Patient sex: M
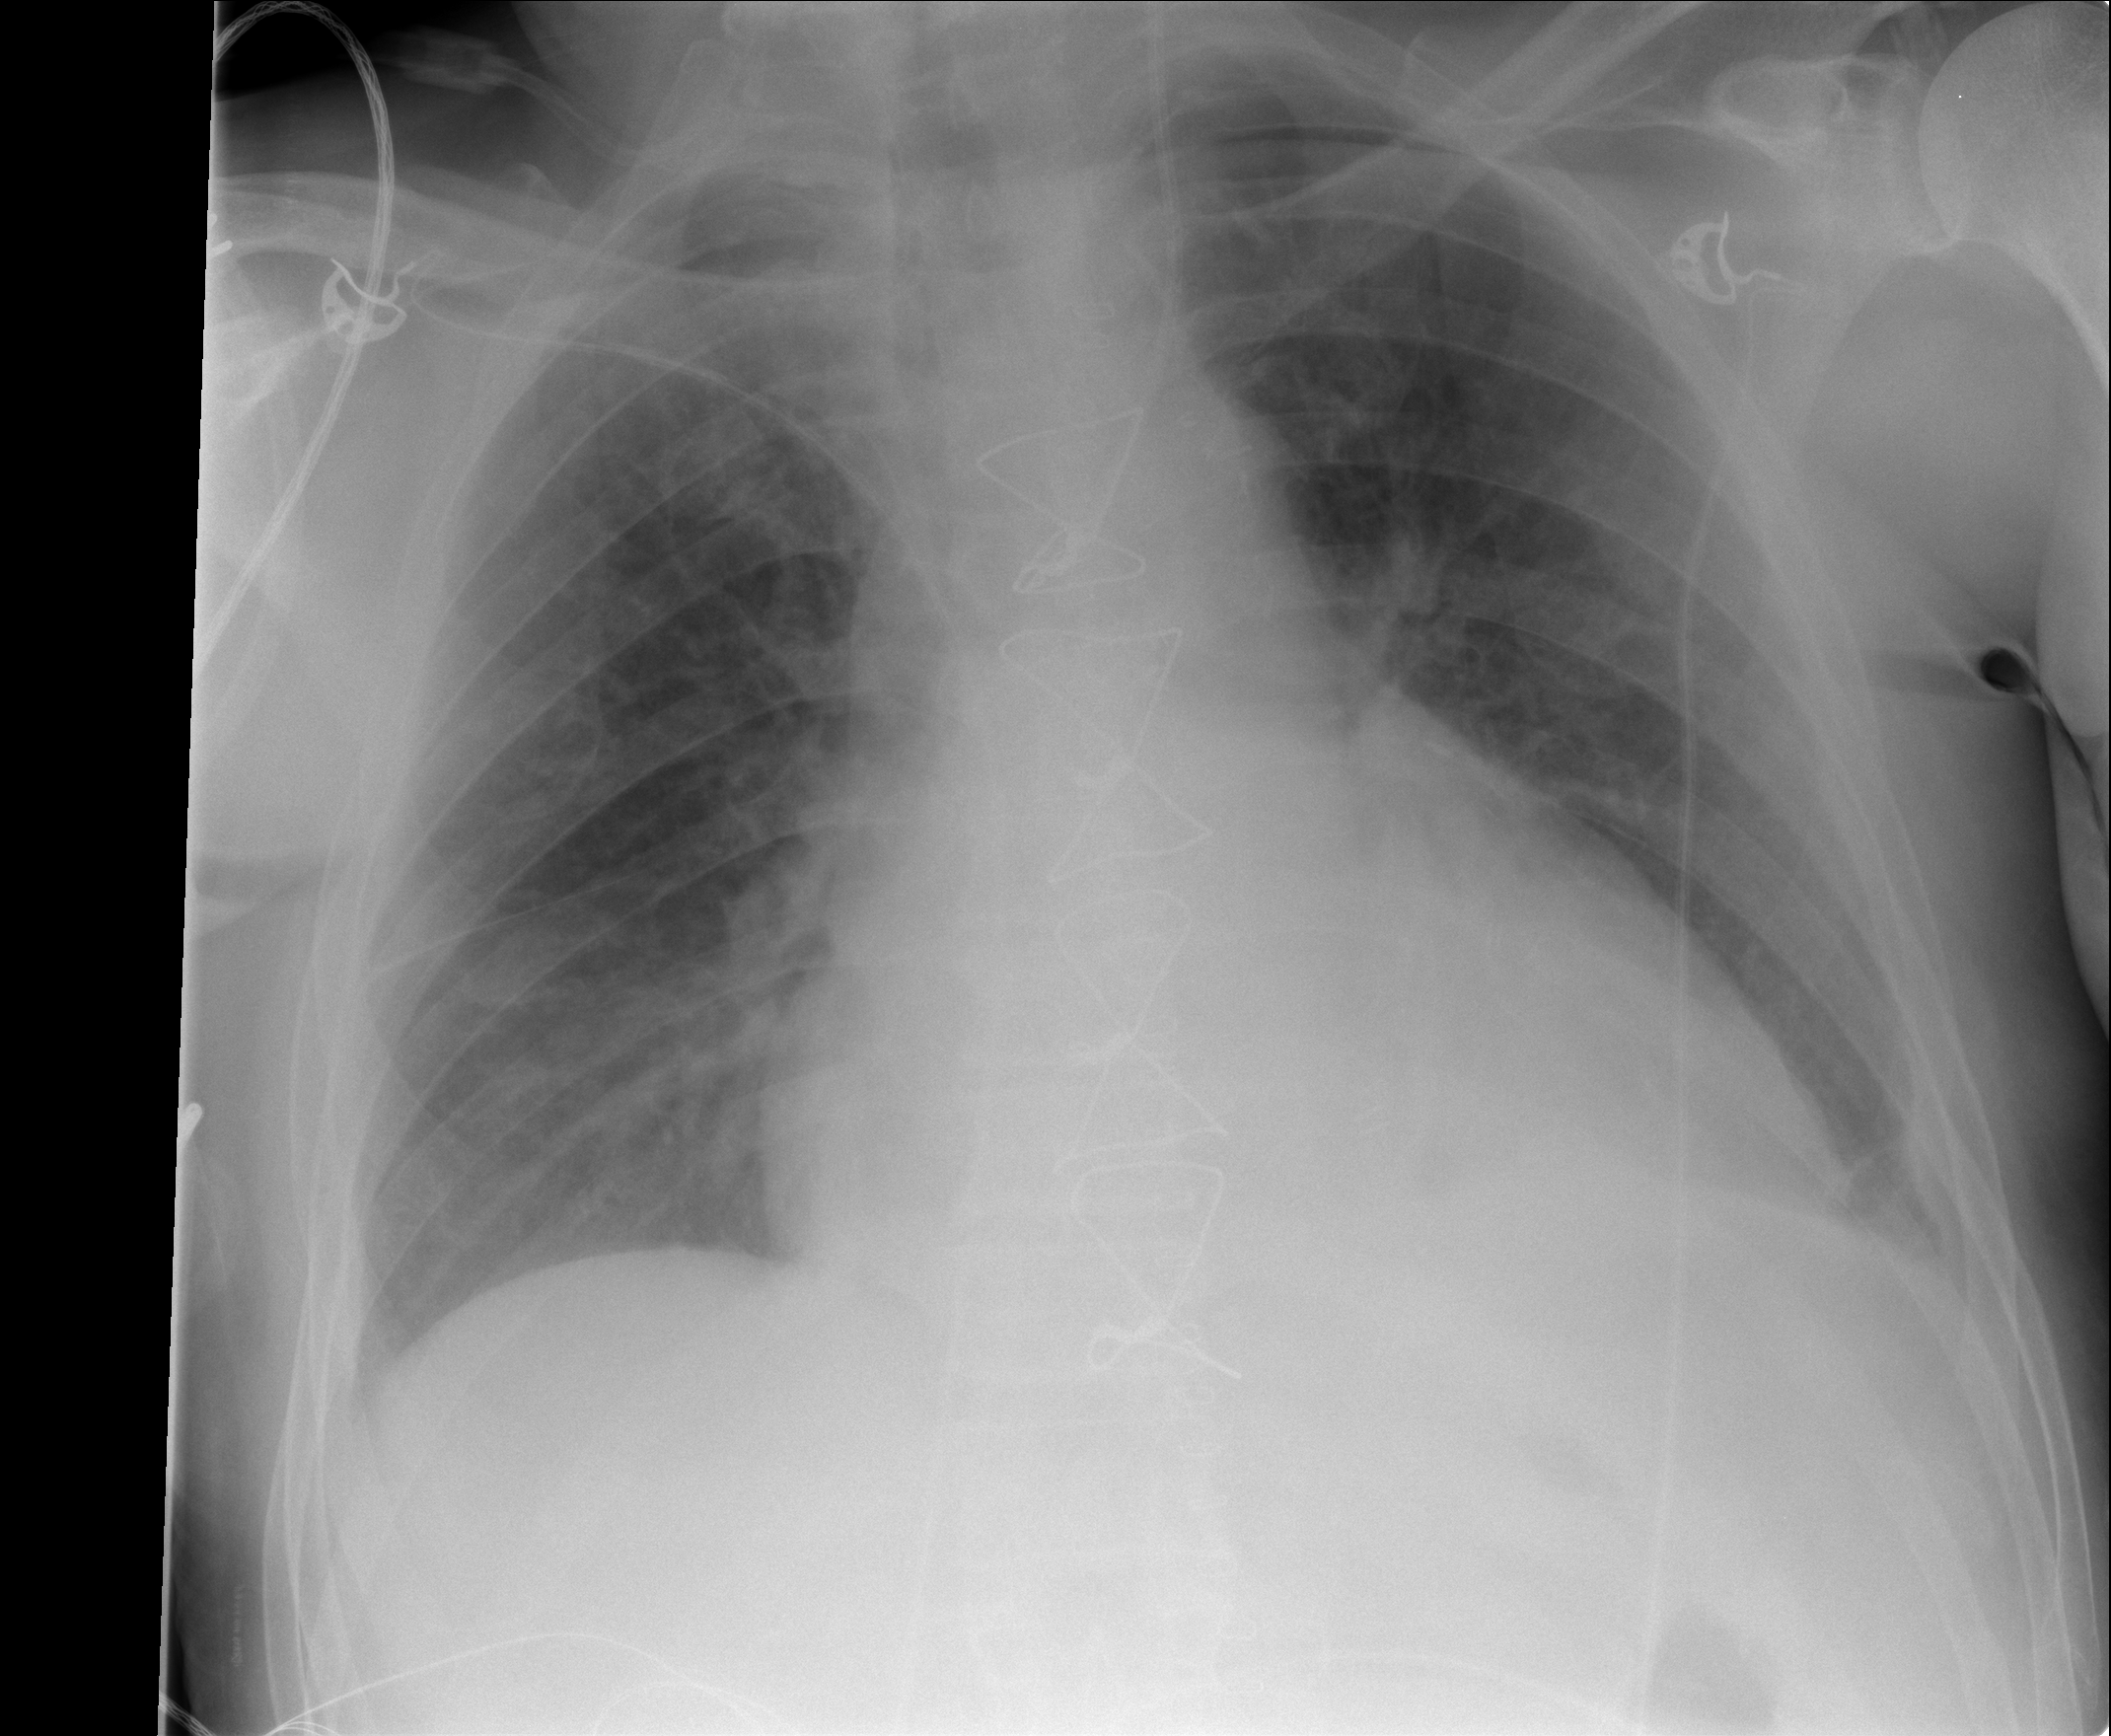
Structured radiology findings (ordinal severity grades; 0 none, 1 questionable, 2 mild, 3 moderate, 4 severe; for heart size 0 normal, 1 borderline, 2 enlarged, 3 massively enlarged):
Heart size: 2
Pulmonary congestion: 2
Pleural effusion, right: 0
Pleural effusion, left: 1
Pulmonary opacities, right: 0
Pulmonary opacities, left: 0
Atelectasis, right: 0
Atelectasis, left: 1